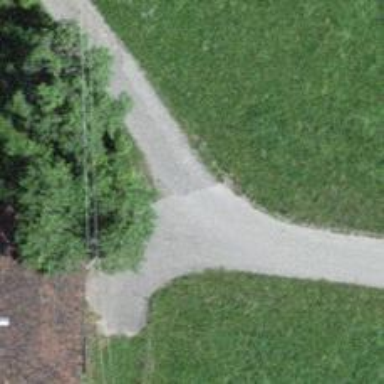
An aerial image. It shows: Gravel track of grade 2 with excellent trail visibility.